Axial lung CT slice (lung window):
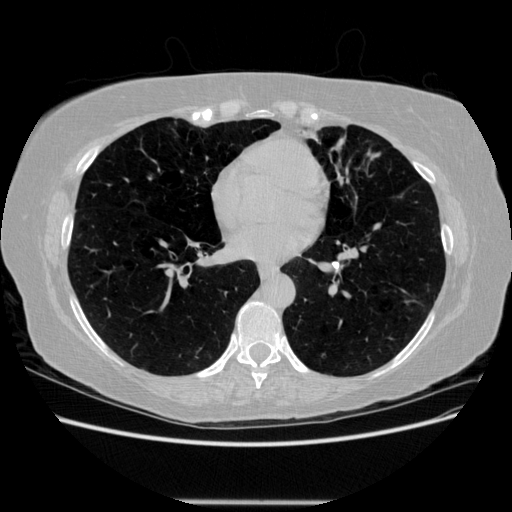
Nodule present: no